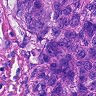
Metastatic tissue present: yes